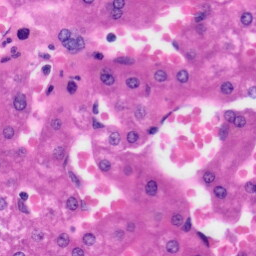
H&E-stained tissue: Liver